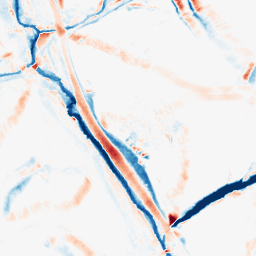
Category: morphological
Decomposition family: morphological_diamond
Decomposition parameters: operation: average
radius: 10
Upsampling method: sinc_blackman
Upsampling parameters: scale: 2
kernel_size: 4
Upsampling scale: 2